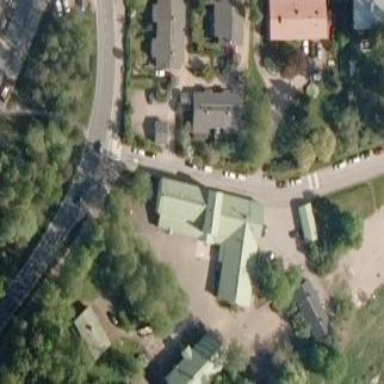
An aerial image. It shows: School building.